Question: I'm having trouble integrating the Design Support Library into my application. For some reason, the toolbar collapses with the CollapsingToolbarLayout, and does not leave it pinned like in the Cheesesquare example by Chris Banes.
<URL>
I didn't do anything different to my layout. In fact, I replaced my styles with his, and dropped in his layout. I wonder if using Toolbar, instead of android.support.v7.widget.Toolbar is causing this.
Here is the problem.

Here is my XML of the AppBar section.
'''
<android.support.design.widget.CoordinatorLayout
xmlns:android="http://schemas.android.com/apk/res/android"
xmlns:app="http://schemas.android.com/apk/res-auto"
android:id="@+id/main_content"
android:layout_width="match_parent"
android:layout_height="match_parent"
android:fitsSystemWindows="true">
<android.support.design.widget.AppBarLayout
android:id="@+id/appbar"
android:layout_width="match_parent"
android:layout_height="@dimen/detail_backdrop_height"
android:theme="@style/ThemeOverlay.AppCompat.Dark.ActionBar"
android:fitsSystemWindows="true">
<android.support.design.widget.CollapsingToolbarLayout
android:id="@+id/collapsing_toolbar"
android:layout_width="match_parent"
android:layout_height="match_parent"
app:layout_scrollFlags="scroll|exitUntilCollapsed"
android:fitsSystemWindows="true"
app:contentScrim="?attr/colorPrimary"
app:expandedTitleMarginStart="48dp"
app:expandedTitleMarginEnd="64dp">
<ImageView
android:id="@+id/backdrop"
android:layout_width="match_parent"
android:layout_height="match_parent"
android:fitsSystemWindows="true"
app:layout_collapseMode="parallax" />
<Toolbar
android:id="@+id/toolbar"
android:layout_width="match_parent"
android:layout_height="?attr/actionBarSize"
app:popupTheme="@style/ThemeOverlay.AppCompat.Light"
app:layout_collapseMode="pin" />
</android.support.design.widget.CollapsingToolbarLayout>
</android.support.design.widget.AppBarLayout>
...
</android.support.design.widget.CoordinatorLayout>
'''
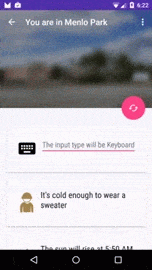
Answer: Your intuition was correct: 'CollapsingToolbarLayout' does rely on you using the support 'Toolbar' - it uses that to set the minimum height of the 'CollapsingToolbarLayout' (among many other things). You should switch to using the support version of the 'Toolbar' to ensure the best experience with 'CollapsingToolbarLayout'.